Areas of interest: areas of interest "Fuhua Investment"
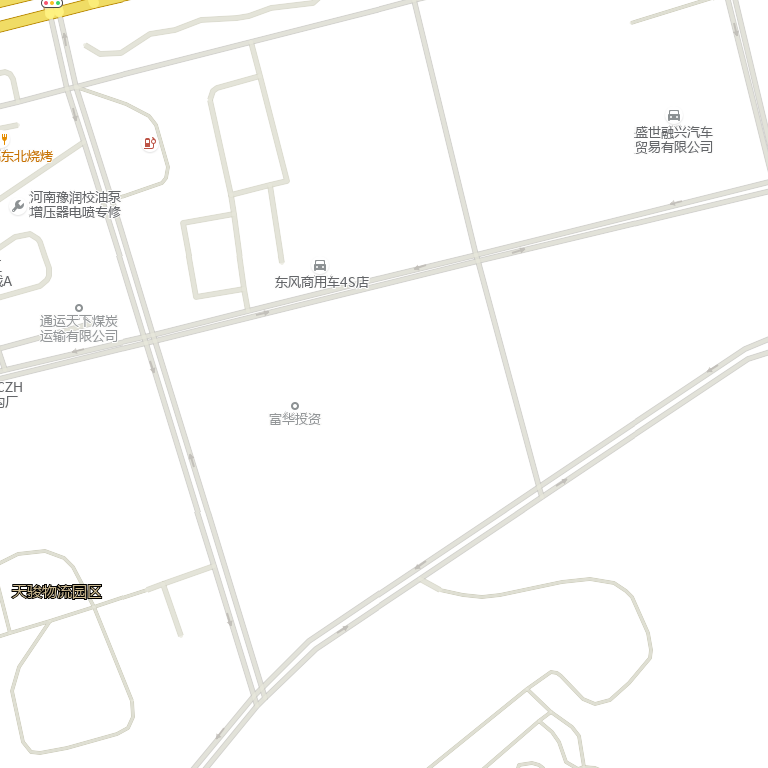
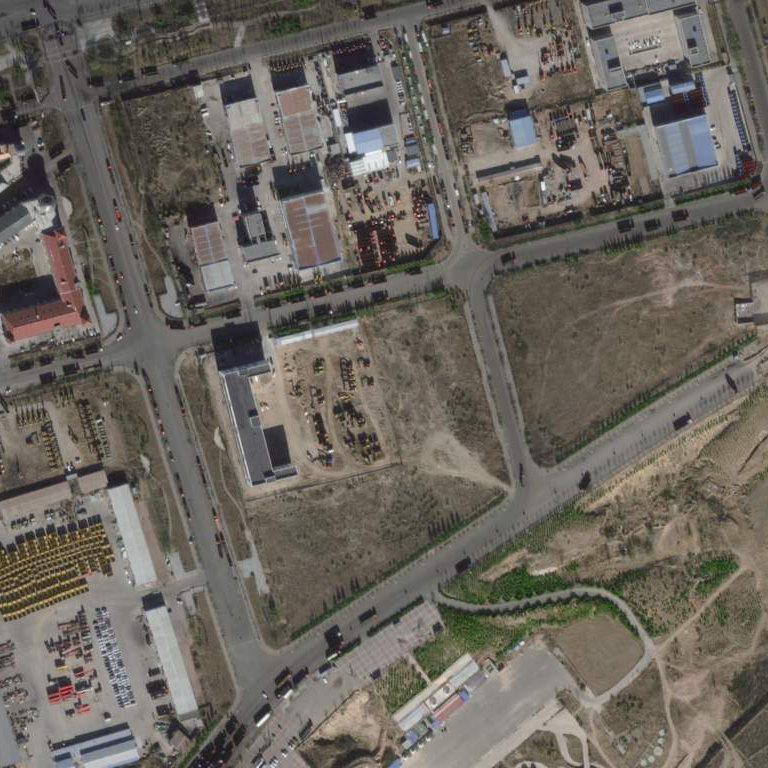